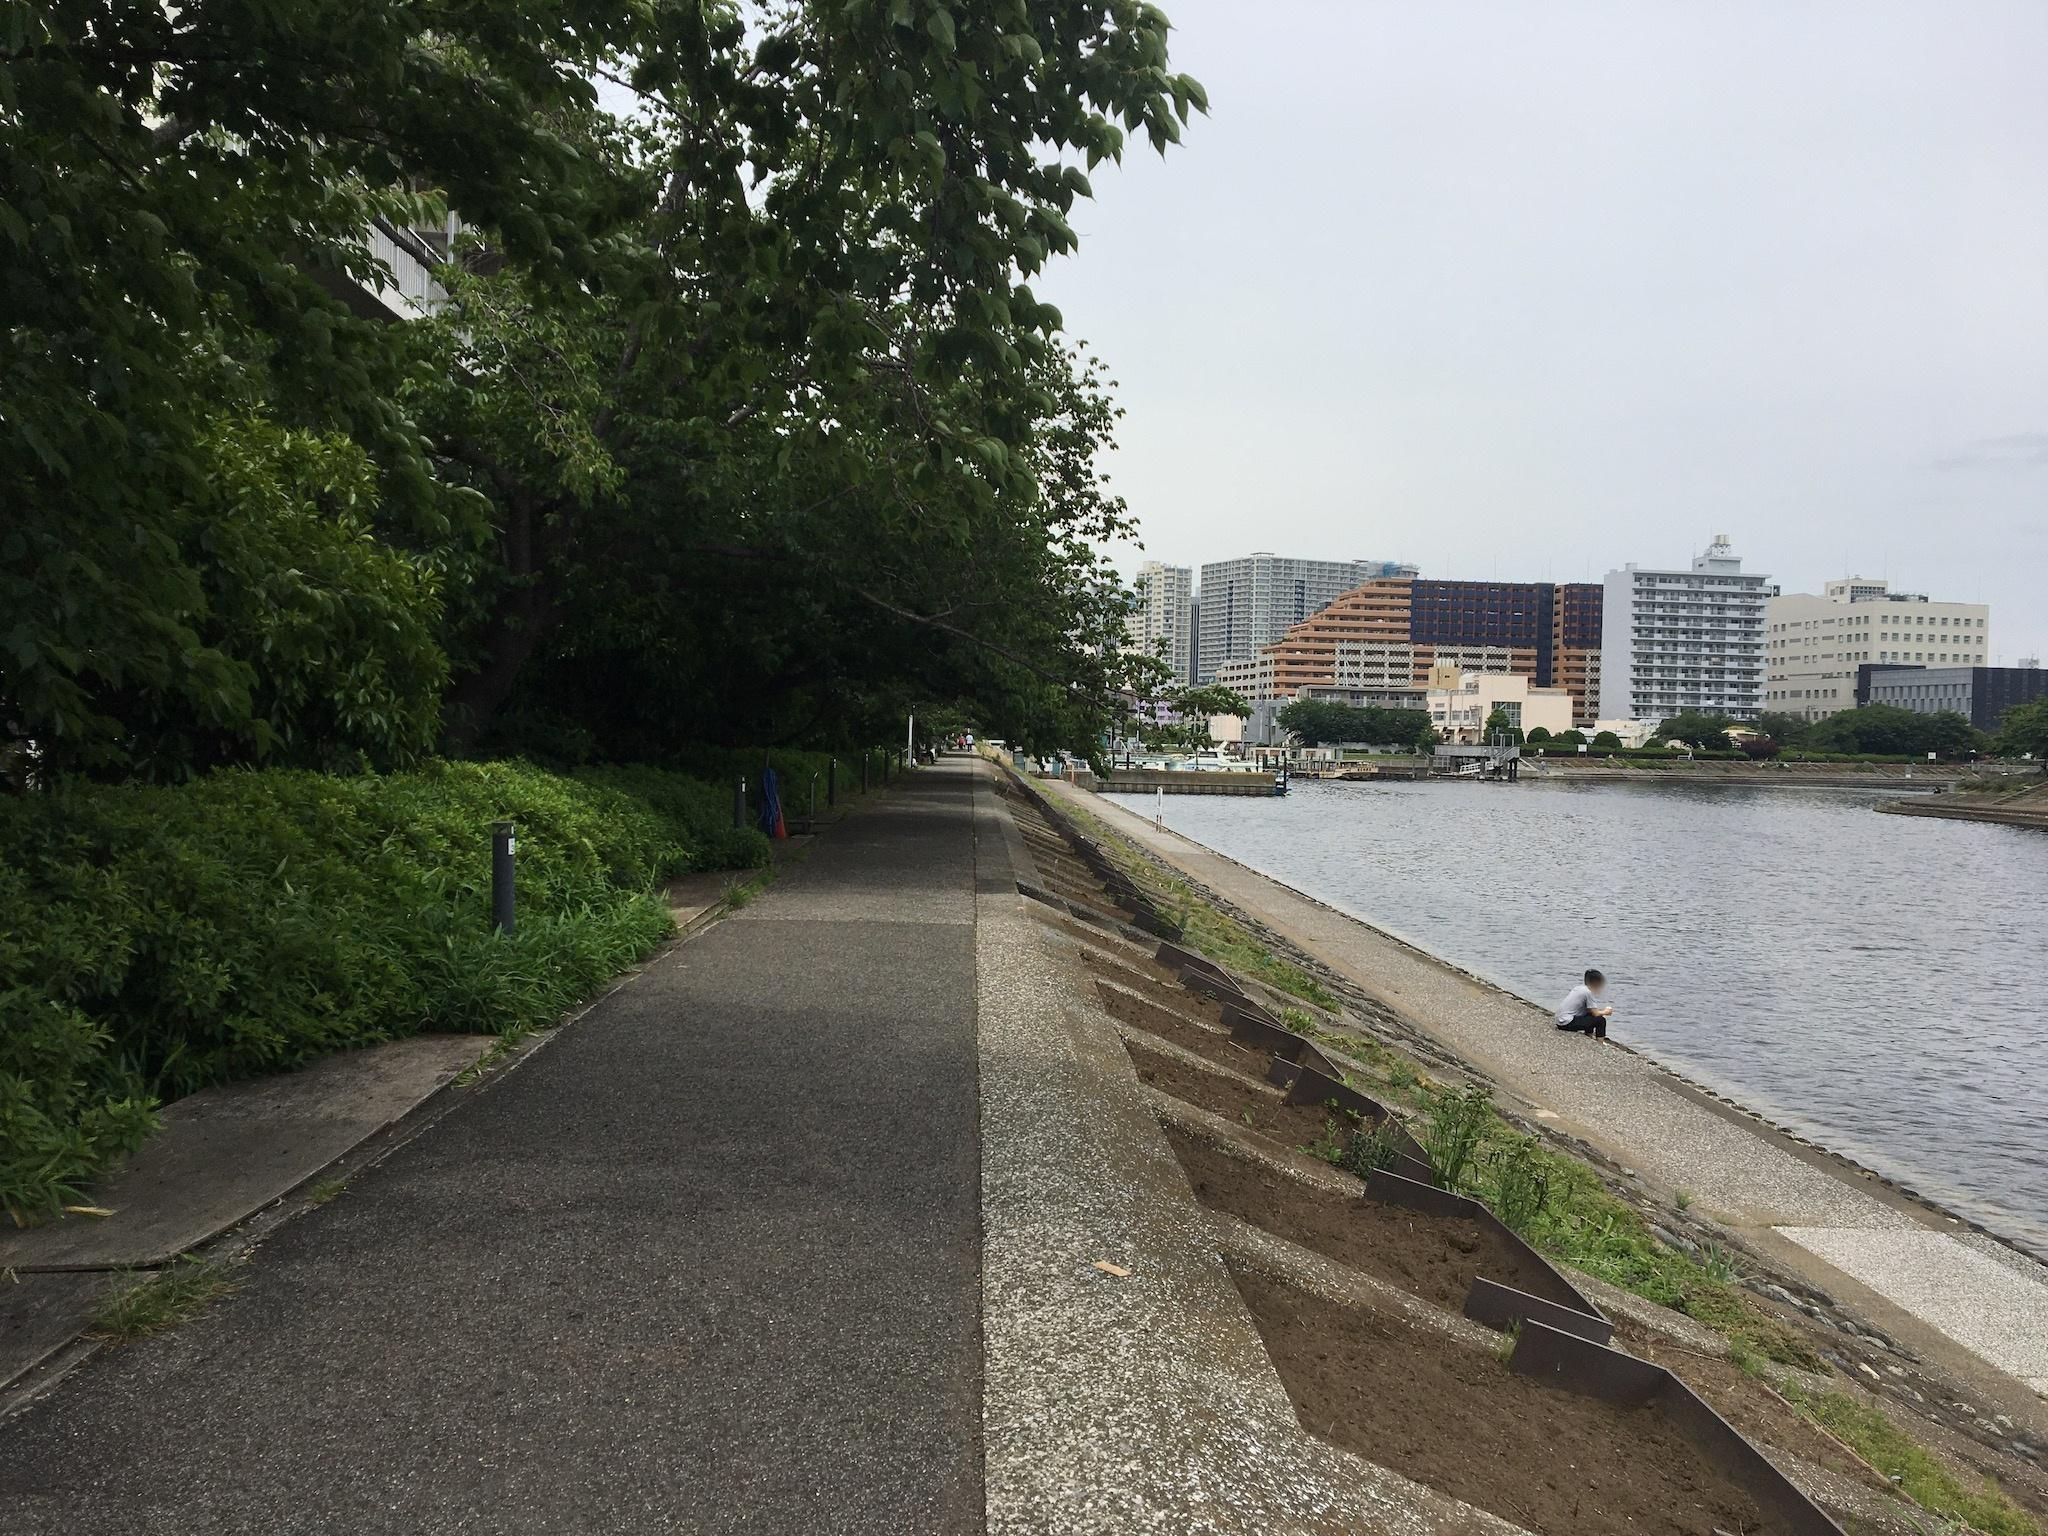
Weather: clear
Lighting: day
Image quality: good
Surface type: walking surface
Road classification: footway
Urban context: urban centre
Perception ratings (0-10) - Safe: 8.52, Lively: 4.44, Beautiful: 8.04, Boring: 2.31, Depressing: 3.5, Wealthy: 7.89